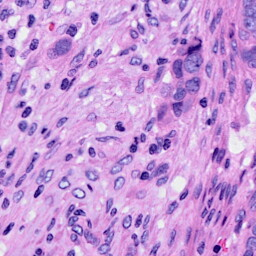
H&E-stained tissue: Ovarian